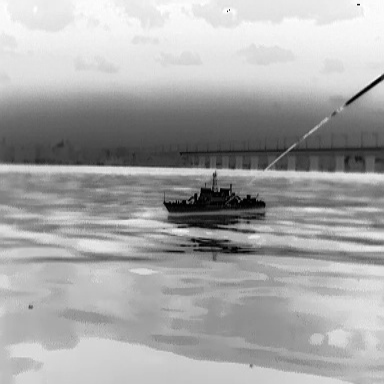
There is a warship in the infrared image.